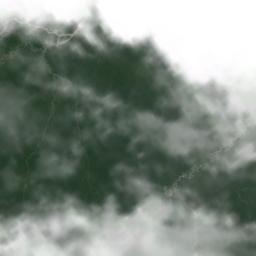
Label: cloud